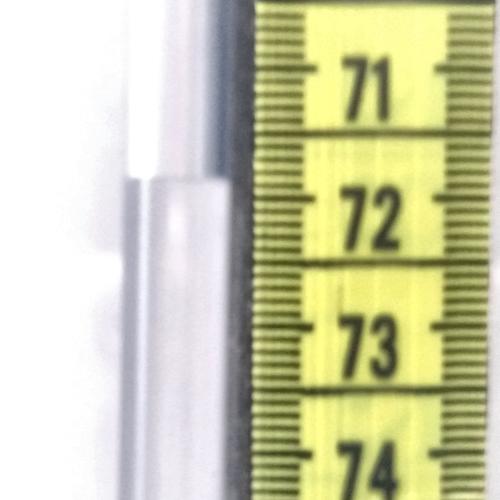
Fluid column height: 71.9 cm